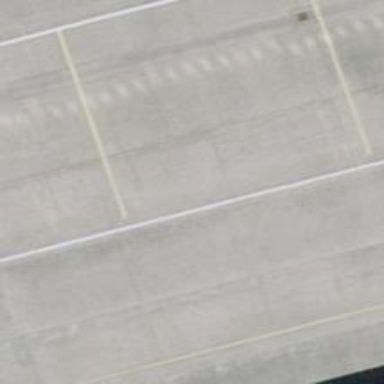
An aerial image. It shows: Airport parking position.